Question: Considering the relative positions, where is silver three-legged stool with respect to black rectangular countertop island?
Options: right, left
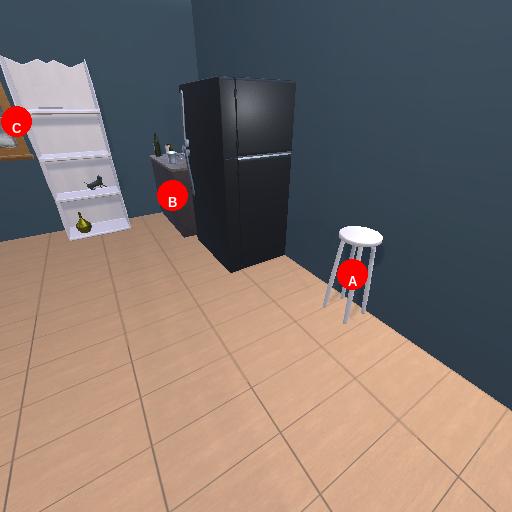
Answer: right